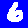
Digit: 6